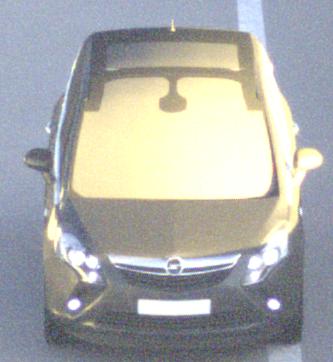
Make: Opel
Model: Zafira Tourer 1.8
Detailed model: Zafira (C) Tourer
Model produced from: 2012/01
Model produced until: 2015/06
Doors: 5
Color: gray
Road condition: dry road
Daytime: sunrise or sunset
Contrast: high contrast